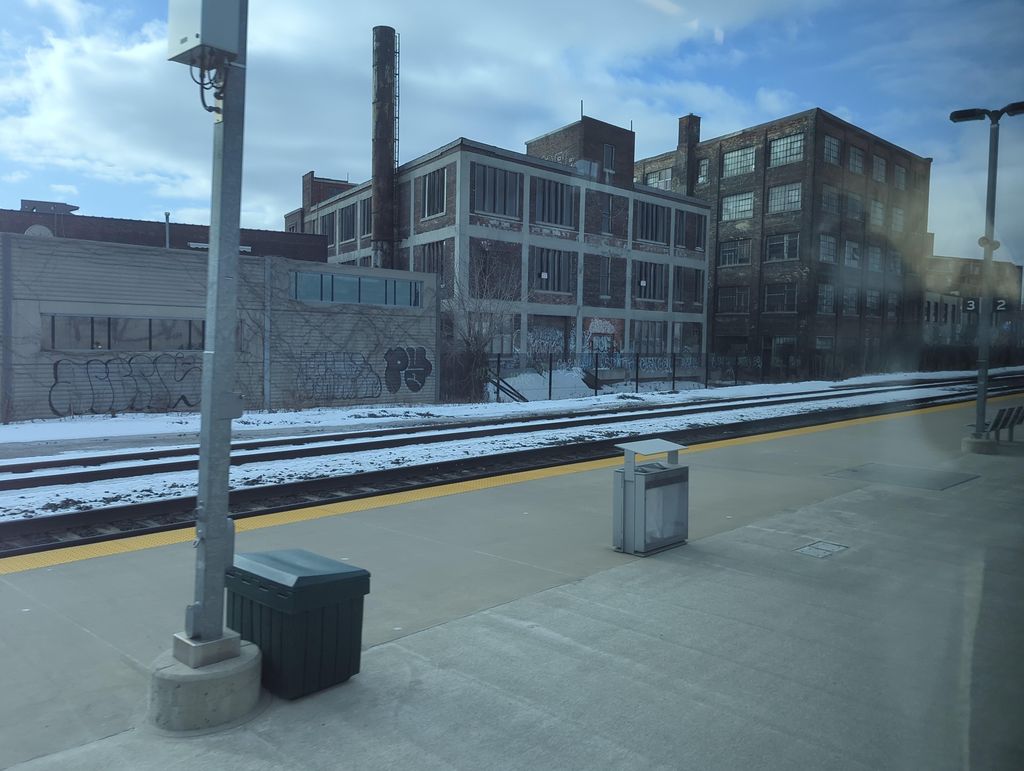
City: toronto